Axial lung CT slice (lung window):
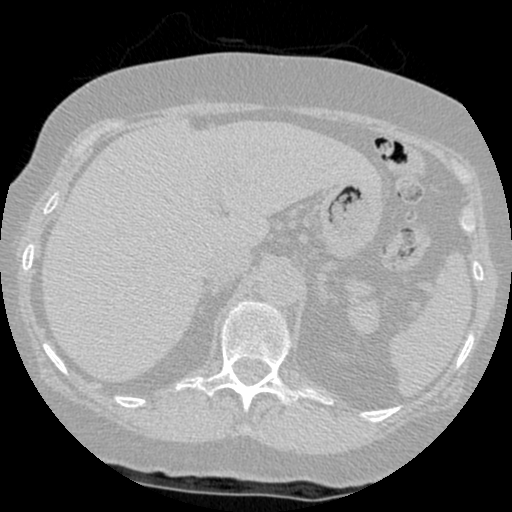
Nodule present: no